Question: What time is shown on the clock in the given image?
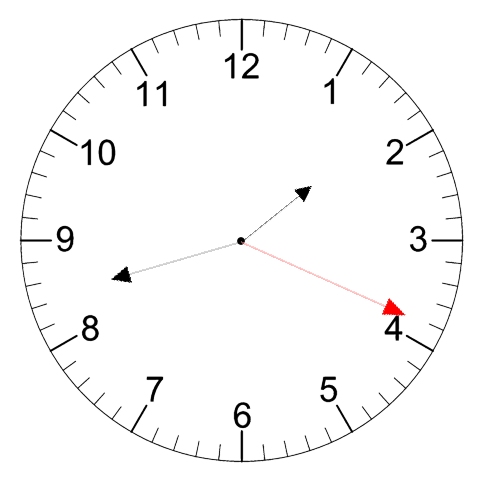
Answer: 01:42:19